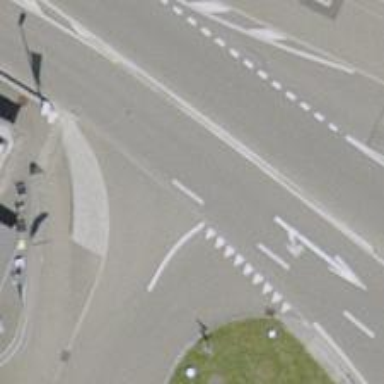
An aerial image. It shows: Road with "give way" sign.